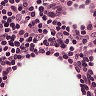
Metastatic tissue present: no